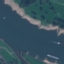
Land use / land cover: River